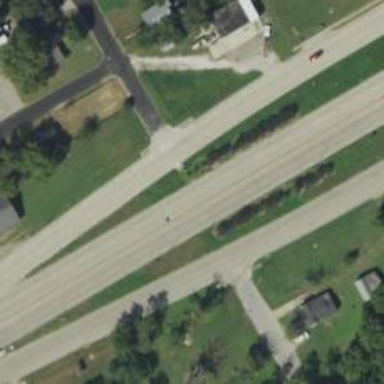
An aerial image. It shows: Trunk highway.